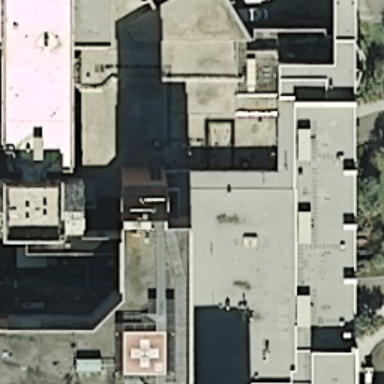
There are some buildings arranged compact .